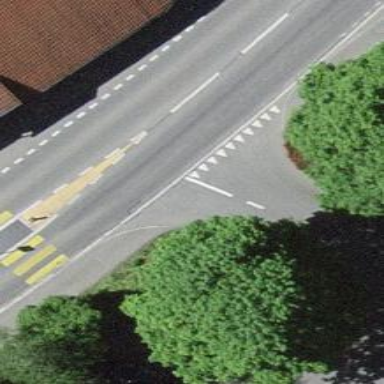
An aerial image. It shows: Road with "give way" sign.